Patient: sex F, age 59
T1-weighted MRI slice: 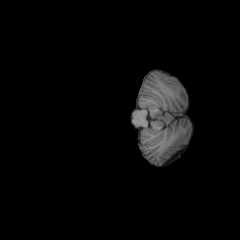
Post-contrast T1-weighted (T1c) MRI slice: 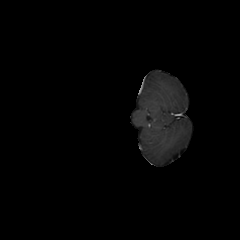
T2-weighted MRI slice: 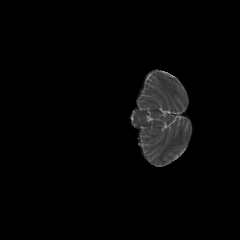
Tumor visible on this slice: no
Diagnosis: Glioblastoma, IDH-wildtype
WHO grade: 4